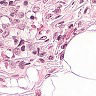
Metastatic tissue present: no